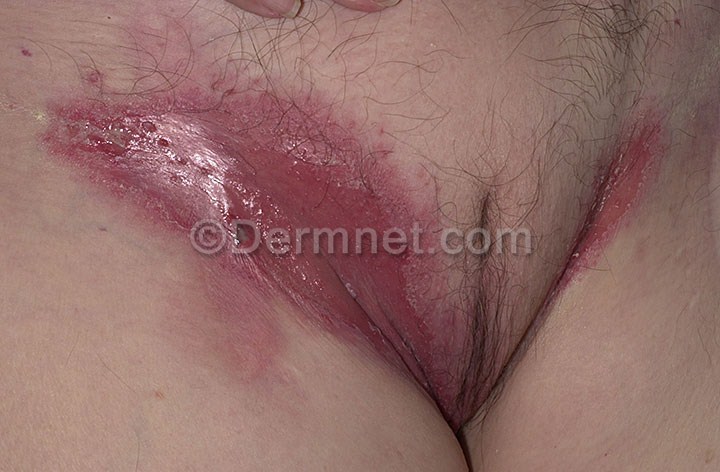
Disease: Tinea Ringworm Candidiasis and other Fungal Infections